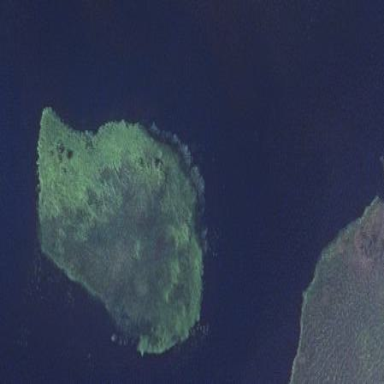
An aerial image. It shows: Islet located in boggy wetland area.